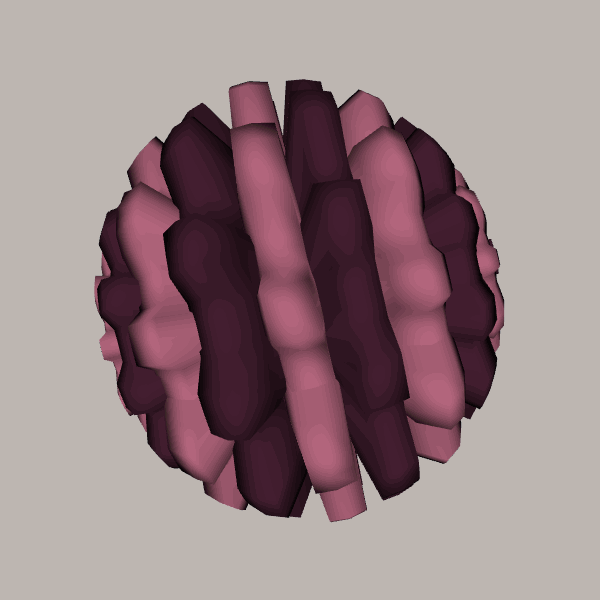
Background: light